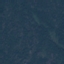
Label: Forest